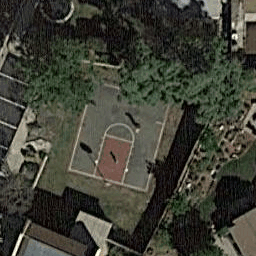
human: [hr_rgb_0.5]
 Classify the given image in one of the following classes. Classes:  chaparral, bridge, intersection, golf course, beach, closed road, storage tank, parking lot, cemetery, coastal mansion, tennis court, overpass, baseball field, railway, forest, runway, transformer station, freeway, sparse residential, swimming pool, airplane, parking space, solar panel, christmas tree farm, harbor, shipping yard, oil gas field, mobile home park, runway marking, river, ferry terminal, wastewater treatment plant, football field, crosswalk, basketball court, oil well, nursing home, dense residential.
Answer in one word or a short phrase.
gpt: basketball court